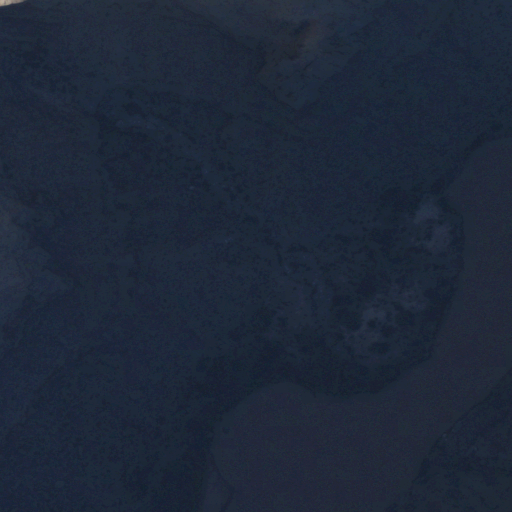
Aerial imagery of valley in Arizona named Saddle Horse Canyon containing shrub, open water, woody wetlands, barren land, and herbaceous wetlands